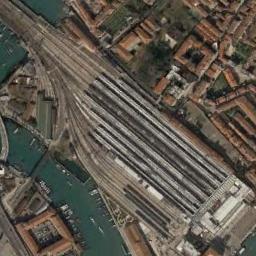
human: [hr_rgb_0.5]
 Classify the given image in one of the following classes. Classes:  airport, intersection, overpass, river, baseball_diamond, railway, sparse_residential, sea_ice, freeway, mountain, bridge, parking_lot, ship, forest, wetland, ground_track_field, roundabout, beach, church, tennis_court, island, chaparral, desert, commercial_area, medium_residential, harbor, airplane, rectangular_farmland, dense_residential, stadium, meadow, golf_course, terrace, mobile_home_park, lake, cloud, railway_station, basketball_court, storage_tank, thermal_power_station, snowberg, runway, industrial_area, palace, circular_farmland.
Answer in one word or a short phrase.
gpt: railway_station